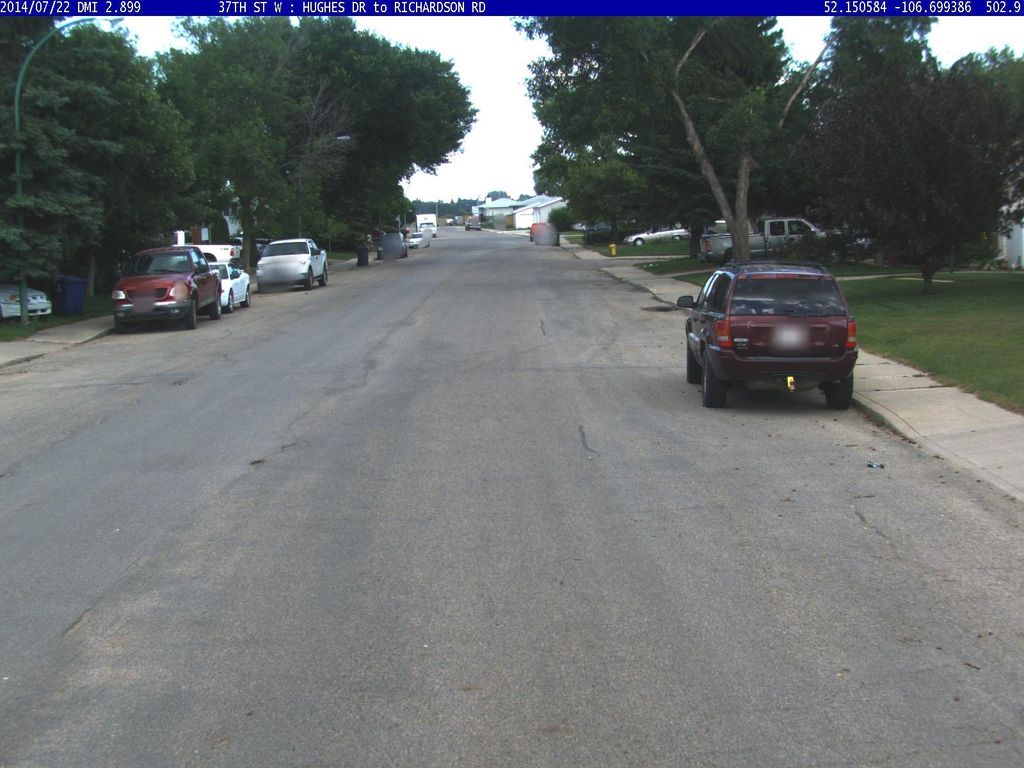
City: saskatoon